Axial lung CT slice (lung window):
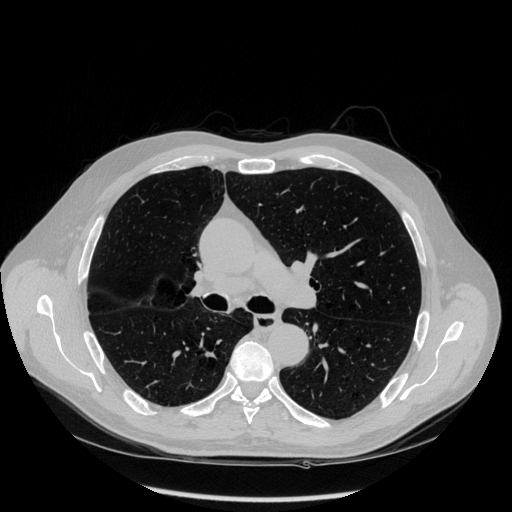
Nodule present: no